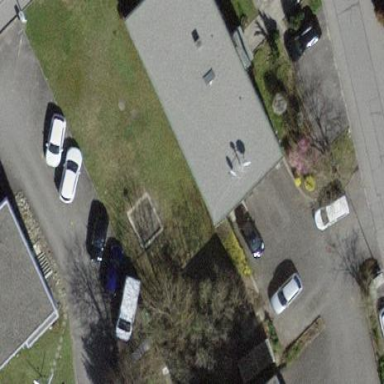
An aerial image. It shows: Building with flat roof.